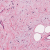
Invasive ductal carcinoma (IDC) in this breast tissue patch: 0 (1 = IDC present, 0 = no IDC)